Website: bh-photo
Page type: customer-info-address
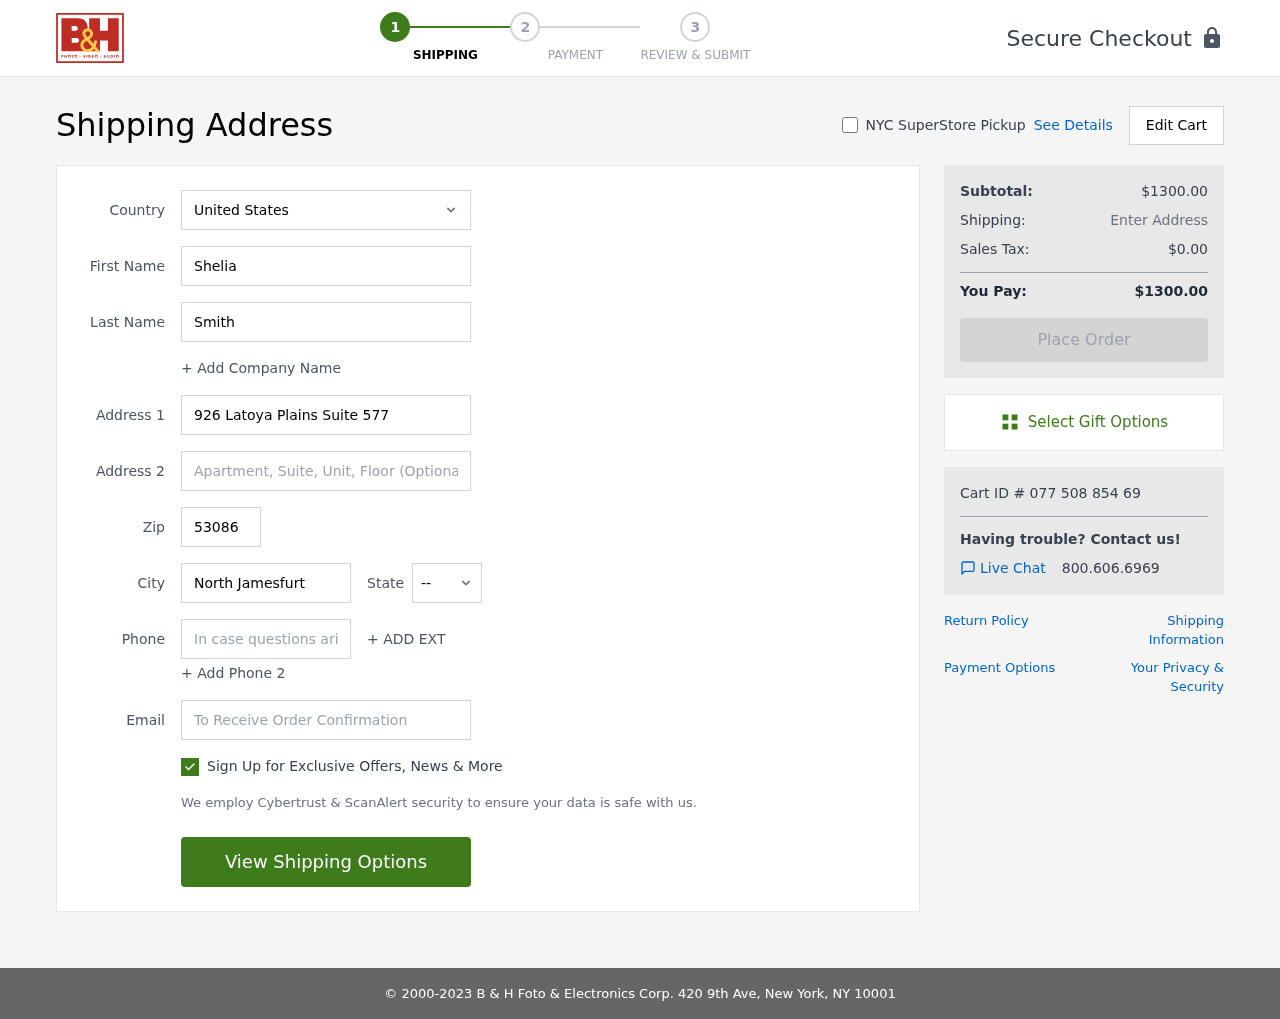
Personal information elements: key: PII_CITY
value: North Jamesfurt
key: PII_COUNTRY
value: United States
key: PII_EMAIL
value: shelia_smith@hotmail.com
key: PII_FIRSTNAME
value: Shelia
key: PII_LASTNAME
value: Smith
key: PII_PHONE
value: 5207997561
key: PII_POSTCODE
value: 53086
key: PII_STATE_ABBR
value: ID
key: PII_STREET
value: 926 Latoya Plains Suite 577
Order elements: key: ORDER_SUBTOTAL
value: $1300.00
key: ORDER_TAX
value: $0.00
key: ORDER_TOTAL
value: $1300.00
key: ORDER_ID
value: Cart ID # 077 508 854 69